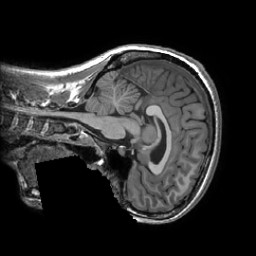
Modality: T1w
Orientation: sagittal
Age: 28
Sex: female
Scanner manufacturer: ge
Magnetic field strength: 3 T
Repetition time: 0.007348 s
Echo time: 0.003036 s